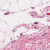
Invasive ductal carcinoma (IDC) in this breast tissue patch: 0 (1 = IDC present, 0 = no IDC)